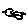
Label: bird